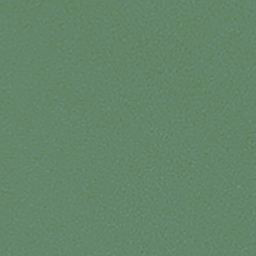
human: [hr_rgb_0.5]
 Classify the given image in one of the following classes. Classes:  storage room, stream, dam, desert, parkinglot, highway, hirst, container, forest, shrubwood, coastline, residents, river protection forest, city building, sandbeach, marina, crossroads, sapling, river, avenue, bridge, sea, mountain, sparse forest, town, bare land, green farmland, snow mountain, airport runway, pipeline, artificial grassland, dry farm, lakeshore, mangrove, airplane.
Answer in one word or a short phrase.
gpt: sea